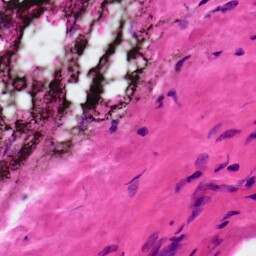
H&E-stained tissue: Ovarian